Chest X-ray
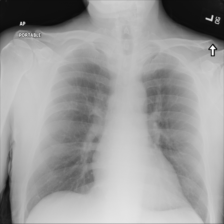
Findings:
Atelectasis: negative
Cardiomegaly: negative
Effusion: negative
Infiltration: negative
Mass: negative
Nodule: negative
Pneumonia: negative
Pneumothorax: negative
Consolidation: negative
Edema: negative
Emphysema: negative
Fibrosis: negative
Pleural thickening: negative
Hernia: negative